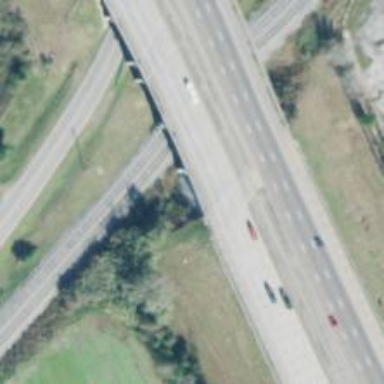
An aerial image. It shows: Bridge over motorway.